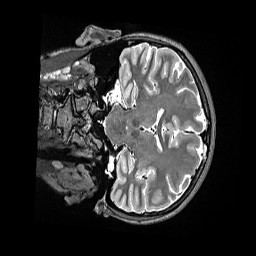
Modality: T2w
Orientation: coronal
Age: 21
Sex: female
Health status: ill
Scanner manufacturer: siemens
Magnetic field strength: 3 T
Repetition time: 3.2 s
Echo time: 0.564 s